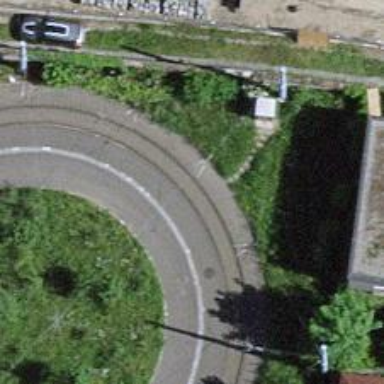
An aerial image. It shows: Tram railway with one track and electrified by contact line.